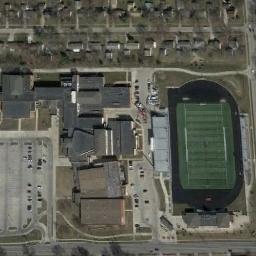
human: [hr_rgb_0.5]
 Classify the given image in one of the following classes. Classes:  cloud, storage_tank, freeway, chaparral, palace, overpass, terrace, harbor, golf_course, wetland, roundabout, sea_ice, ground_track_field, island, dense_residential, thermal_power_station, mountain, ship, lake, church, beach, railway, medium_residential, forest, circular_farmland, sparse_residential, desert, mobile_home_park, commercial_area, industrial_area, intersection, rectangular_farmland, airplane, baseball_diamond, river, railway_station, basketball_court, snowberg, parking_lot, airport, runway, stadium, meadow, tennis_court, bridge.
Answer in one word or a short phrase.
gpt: ground_track_field